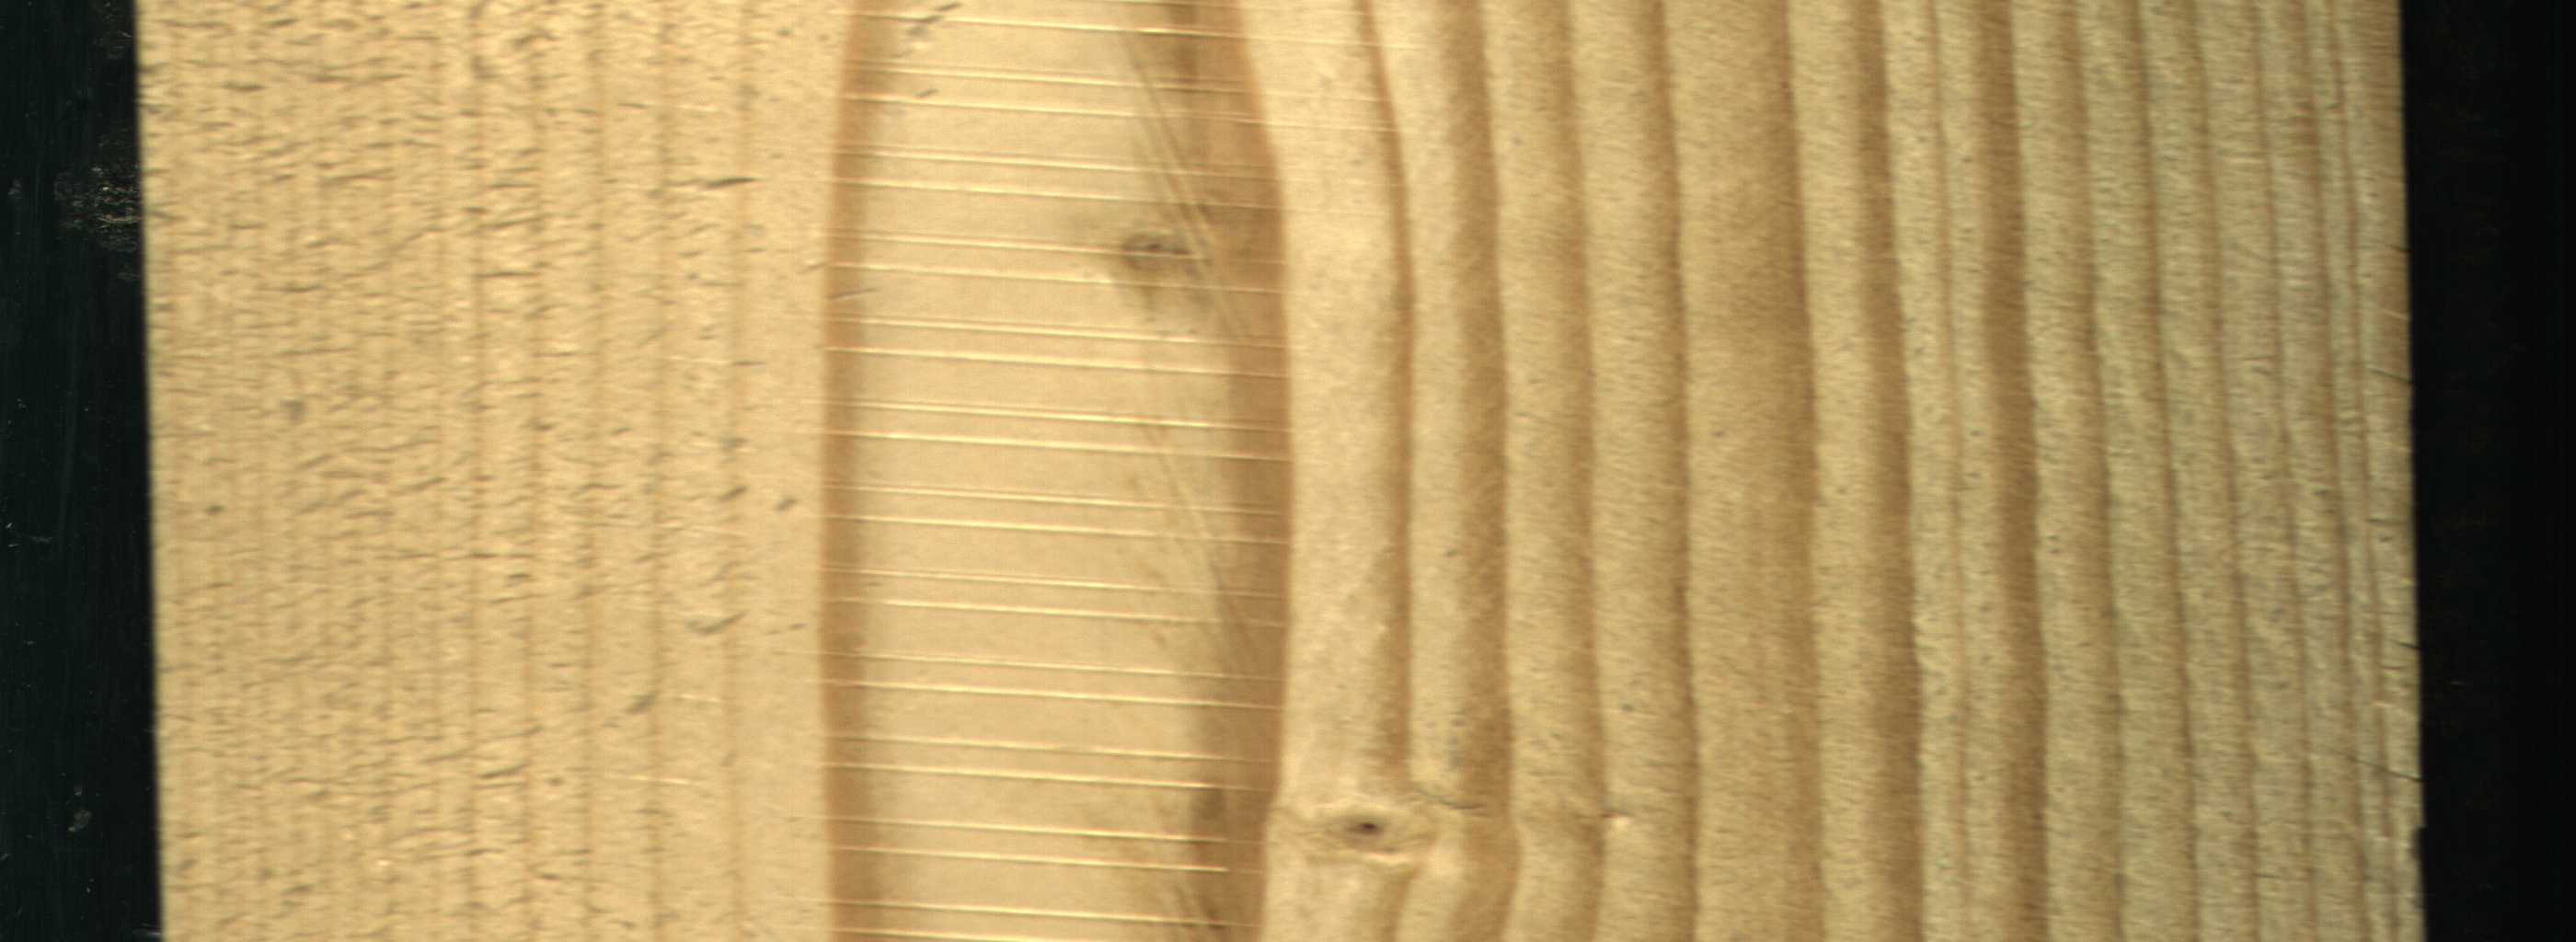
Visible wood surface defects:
Live_Knot